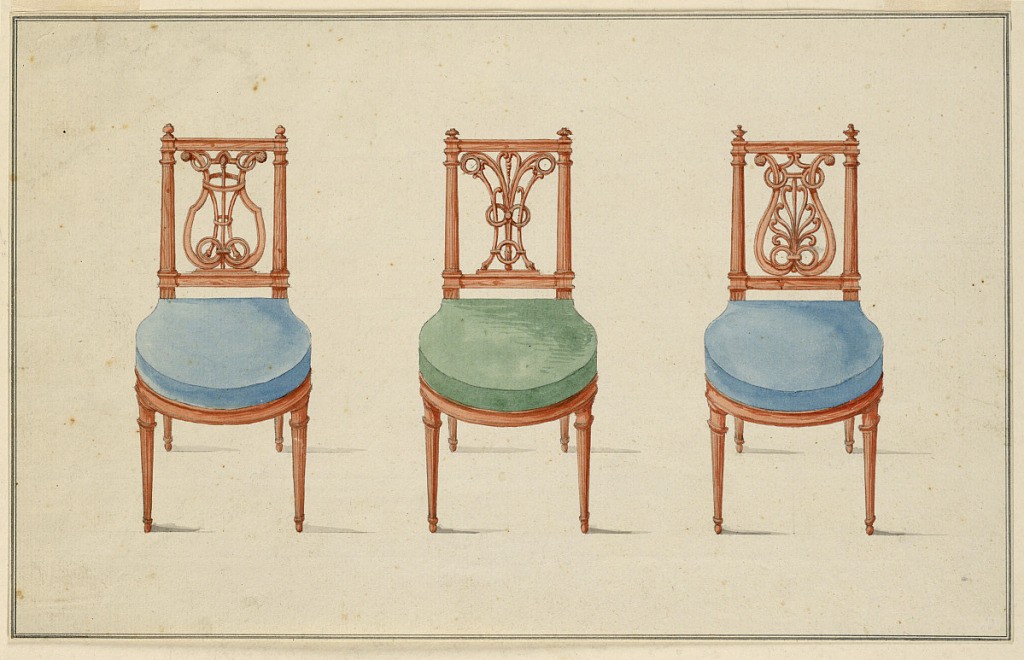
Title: Design for Three Chairs
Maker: Jean Démosthène Dugourc, French, 1749–1825
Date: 1790
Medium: Brush and watercolor, pen and black ink, graphite on white laid paper. Ruled borders in pen and black ink.
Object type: Drawing
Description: Left: Side chair, upholstered in blue. Elongated back splat with lyre-form configuration as back rest.  Fluted rails and legs.
Center: Same description as above upholstered in green.
Right: Same description as above, upholstered in blue.